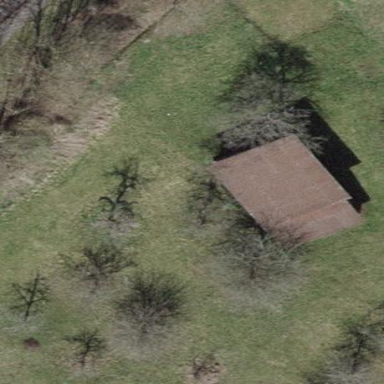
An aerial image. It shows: Hut.